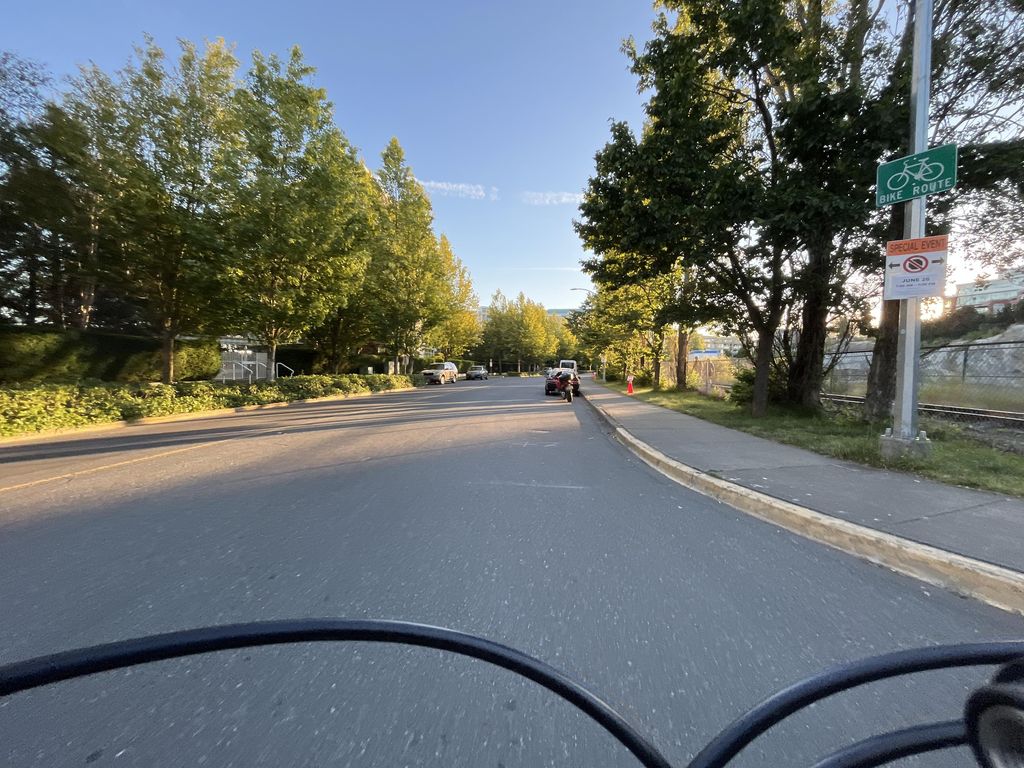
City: victoria